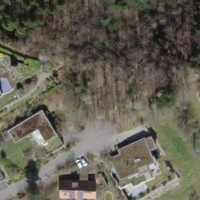
EUNIS habitat code: 43
Species observed at this site:
Tussilago farfara